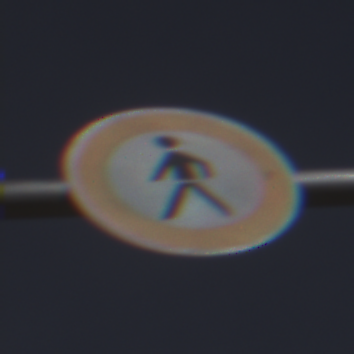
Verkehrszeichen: VerbotFussgaenger
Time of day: MorningAfternoon
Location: Outdoor (Nature)
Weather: PartlyCloudy
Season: NotSpecified
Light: Natural